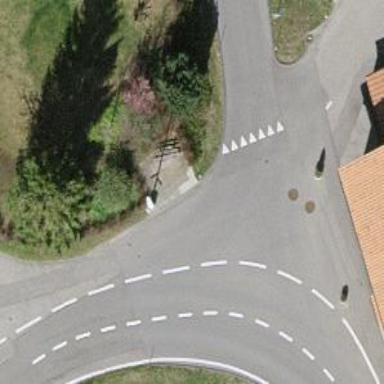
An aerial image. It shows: Road with "give way" sign.